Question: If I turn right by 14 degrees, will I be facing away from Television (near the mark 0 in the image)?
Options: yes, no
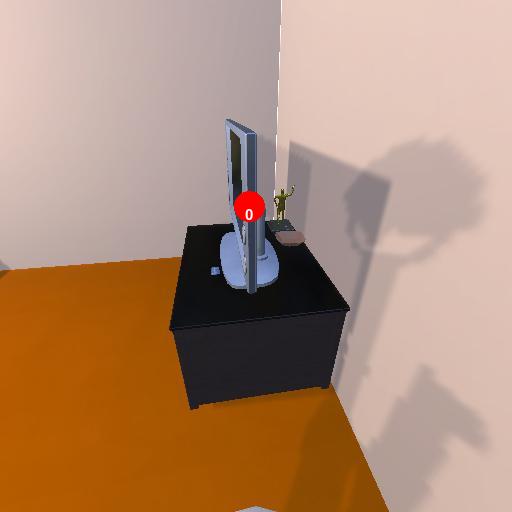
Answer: yes